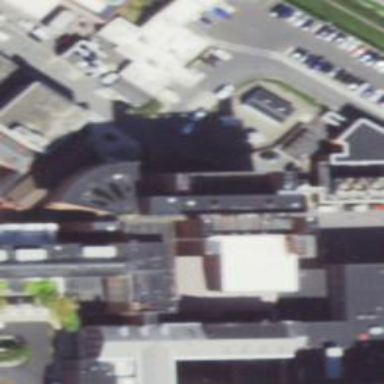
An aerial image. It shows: Part of hospital building.